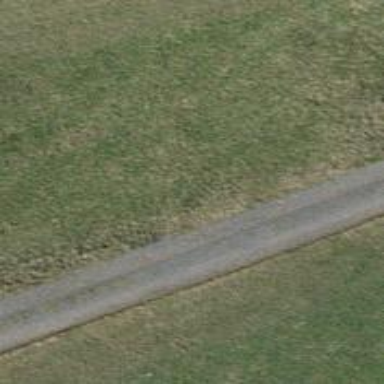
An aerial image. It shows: Track road with ground surface.